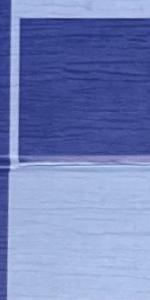
Label: Empty